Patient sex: M
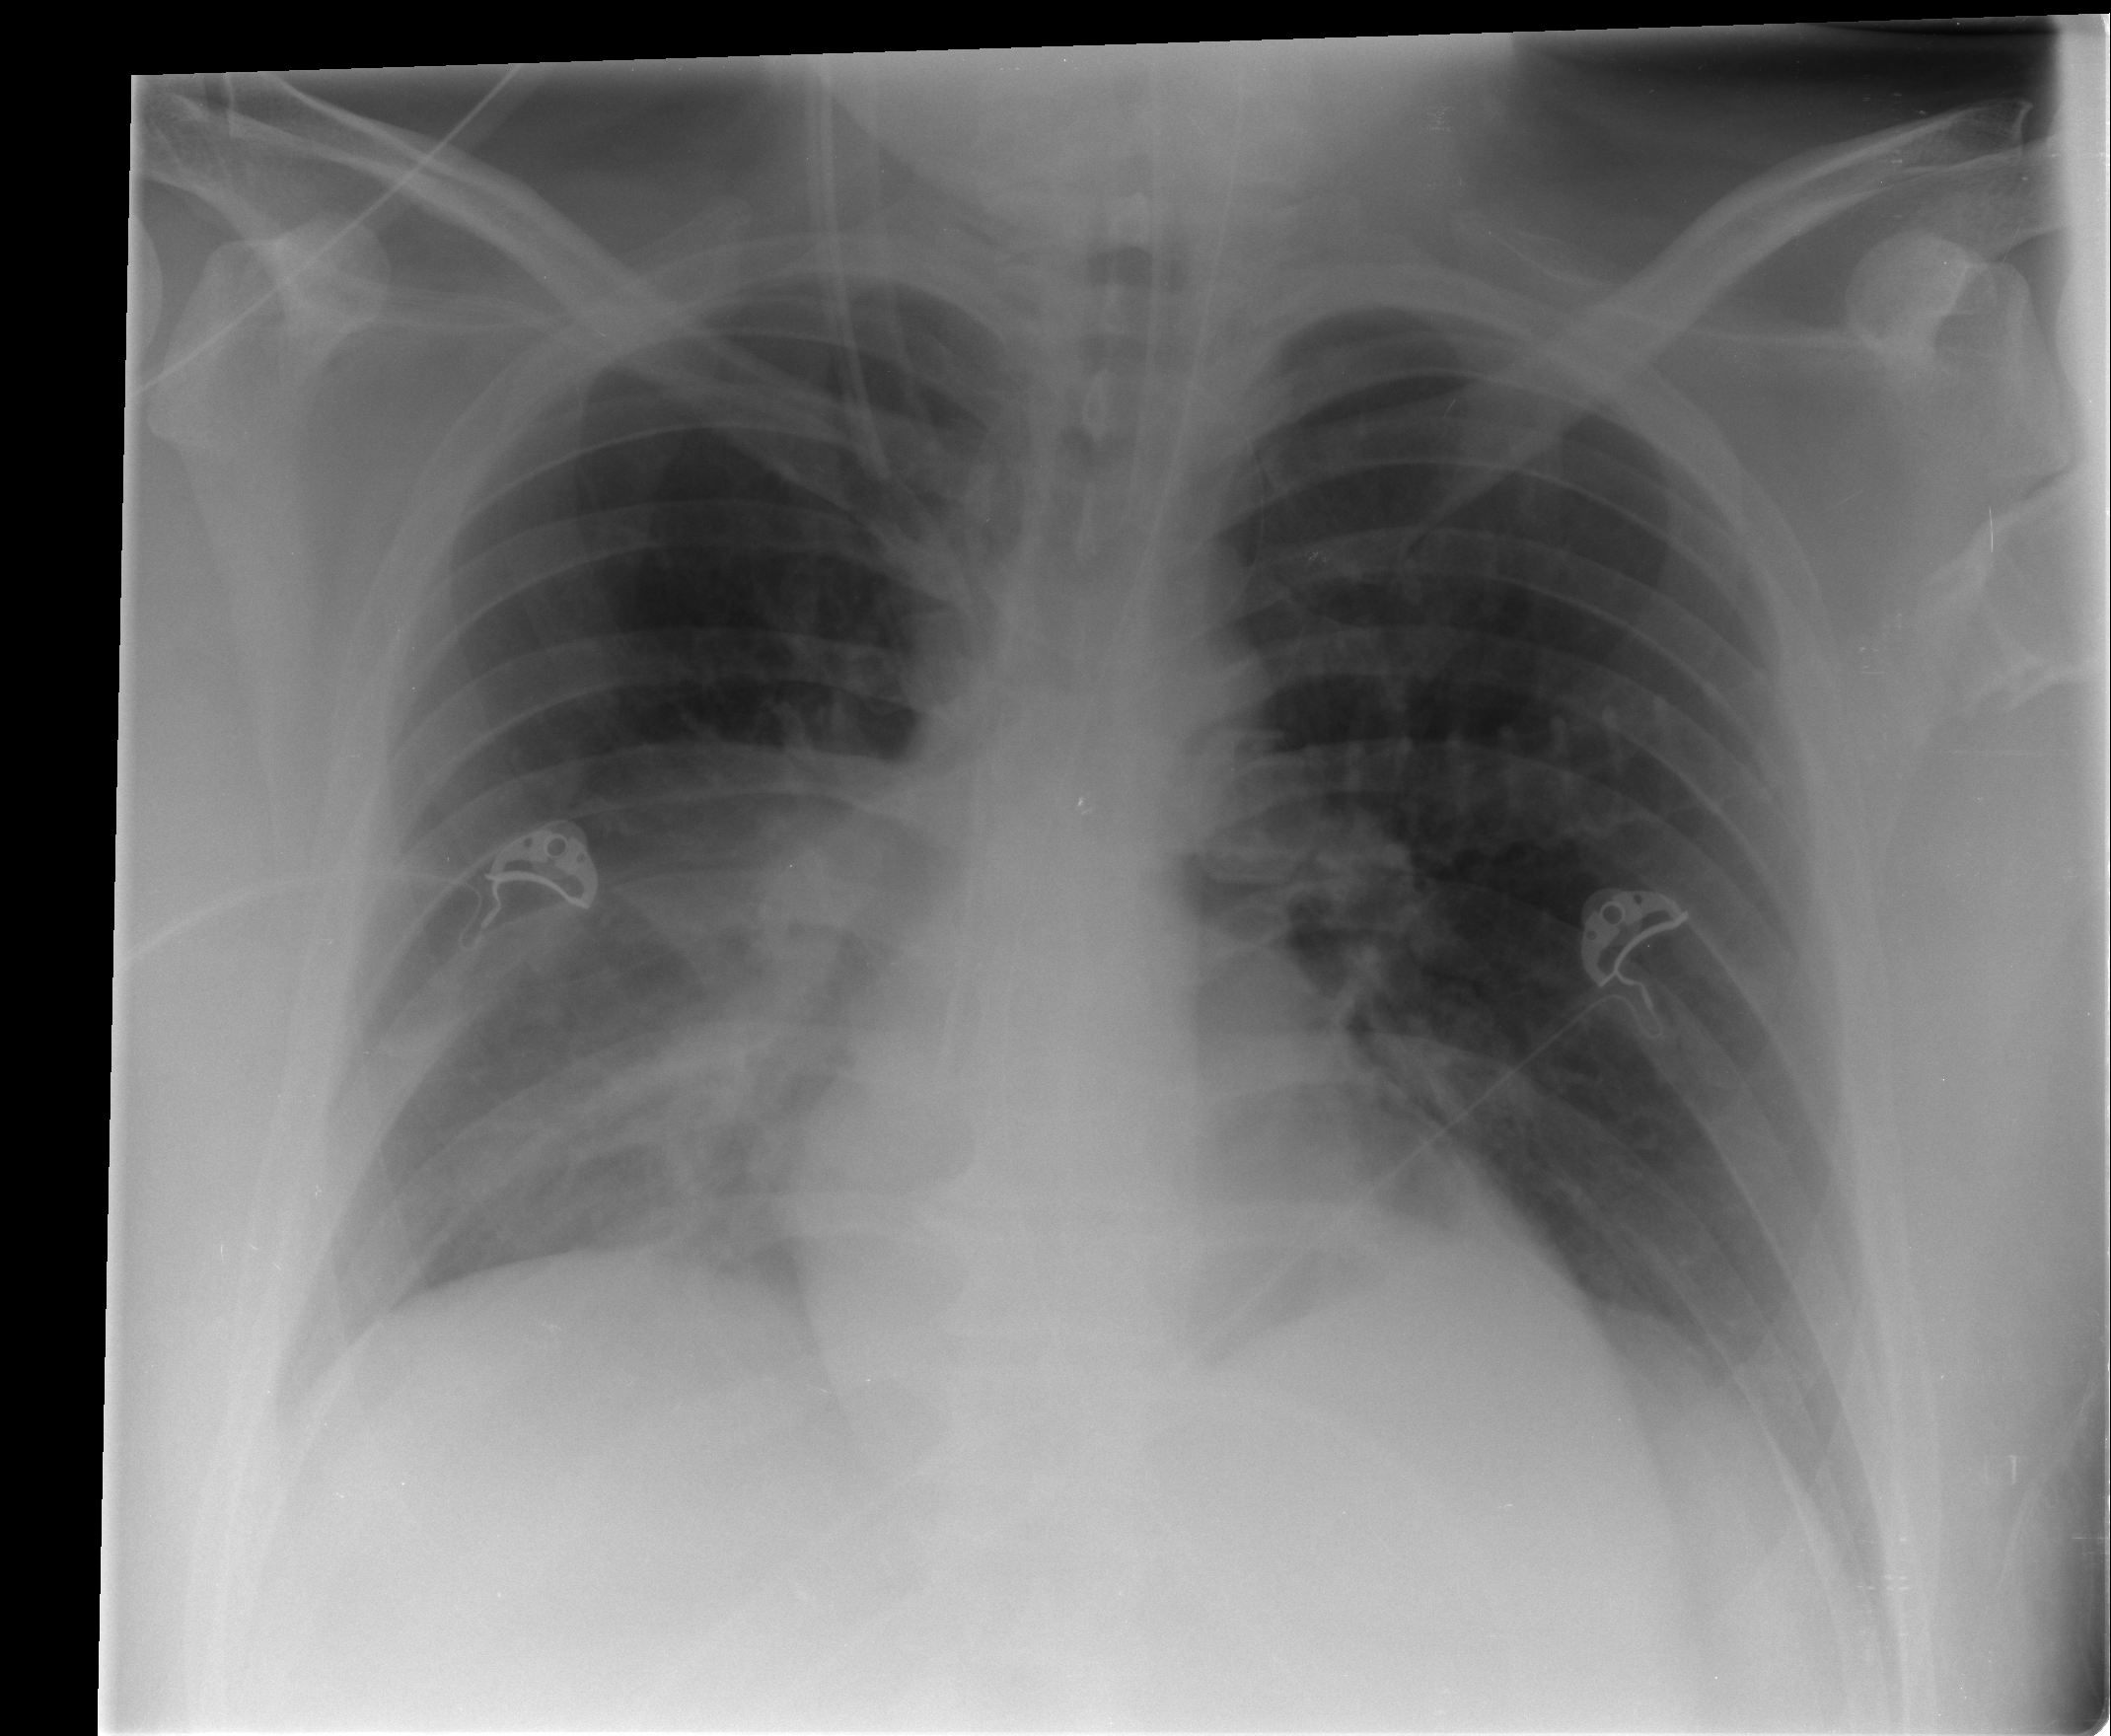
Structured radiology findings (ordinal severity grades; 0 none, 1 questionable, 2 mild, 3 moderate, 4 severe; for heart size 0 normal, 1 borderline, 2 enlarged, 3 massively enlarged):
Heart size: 2
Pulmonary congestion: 1
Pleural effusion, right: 1
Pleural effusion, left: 2
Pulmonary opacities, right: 2
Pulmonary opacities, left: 0
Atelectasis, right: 2
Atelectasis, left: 2